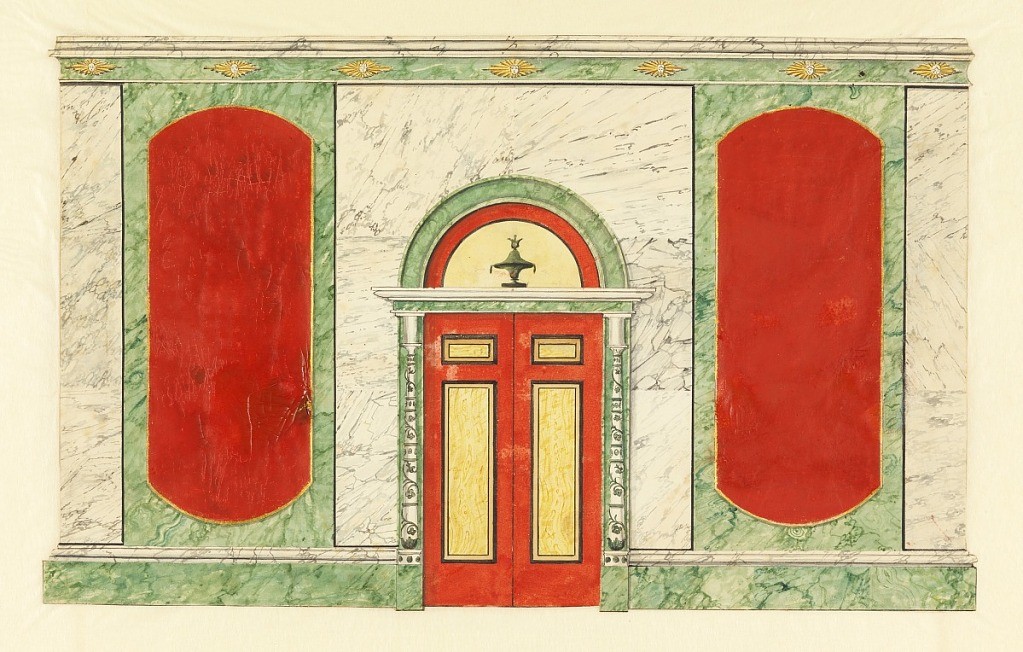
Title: Red Door, Marbleized Wall
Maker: Frederick Crace, English, 1779–1859
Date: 1815–22
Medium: Pen and black ink, brush and red gouache, green, yellow and grey wash on white wove paper
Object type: Drawing
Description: Horizontal rectangle. Elevation of a marbled wall, double door at center, red panels right and left, seven small sun-bursts in cornice.  Red paint cracking.